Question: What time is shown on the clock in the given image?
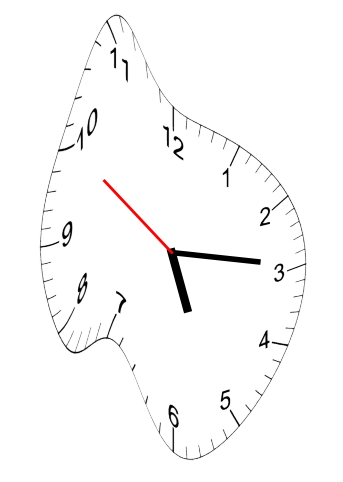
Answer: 05:14:50